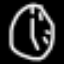
Label: clock